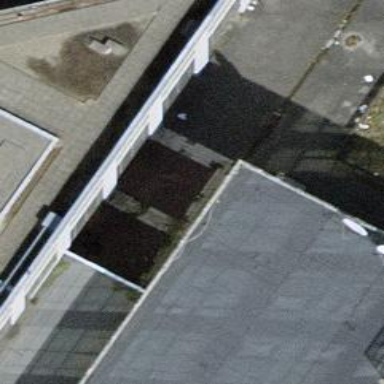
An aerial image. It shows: Parking entrance.